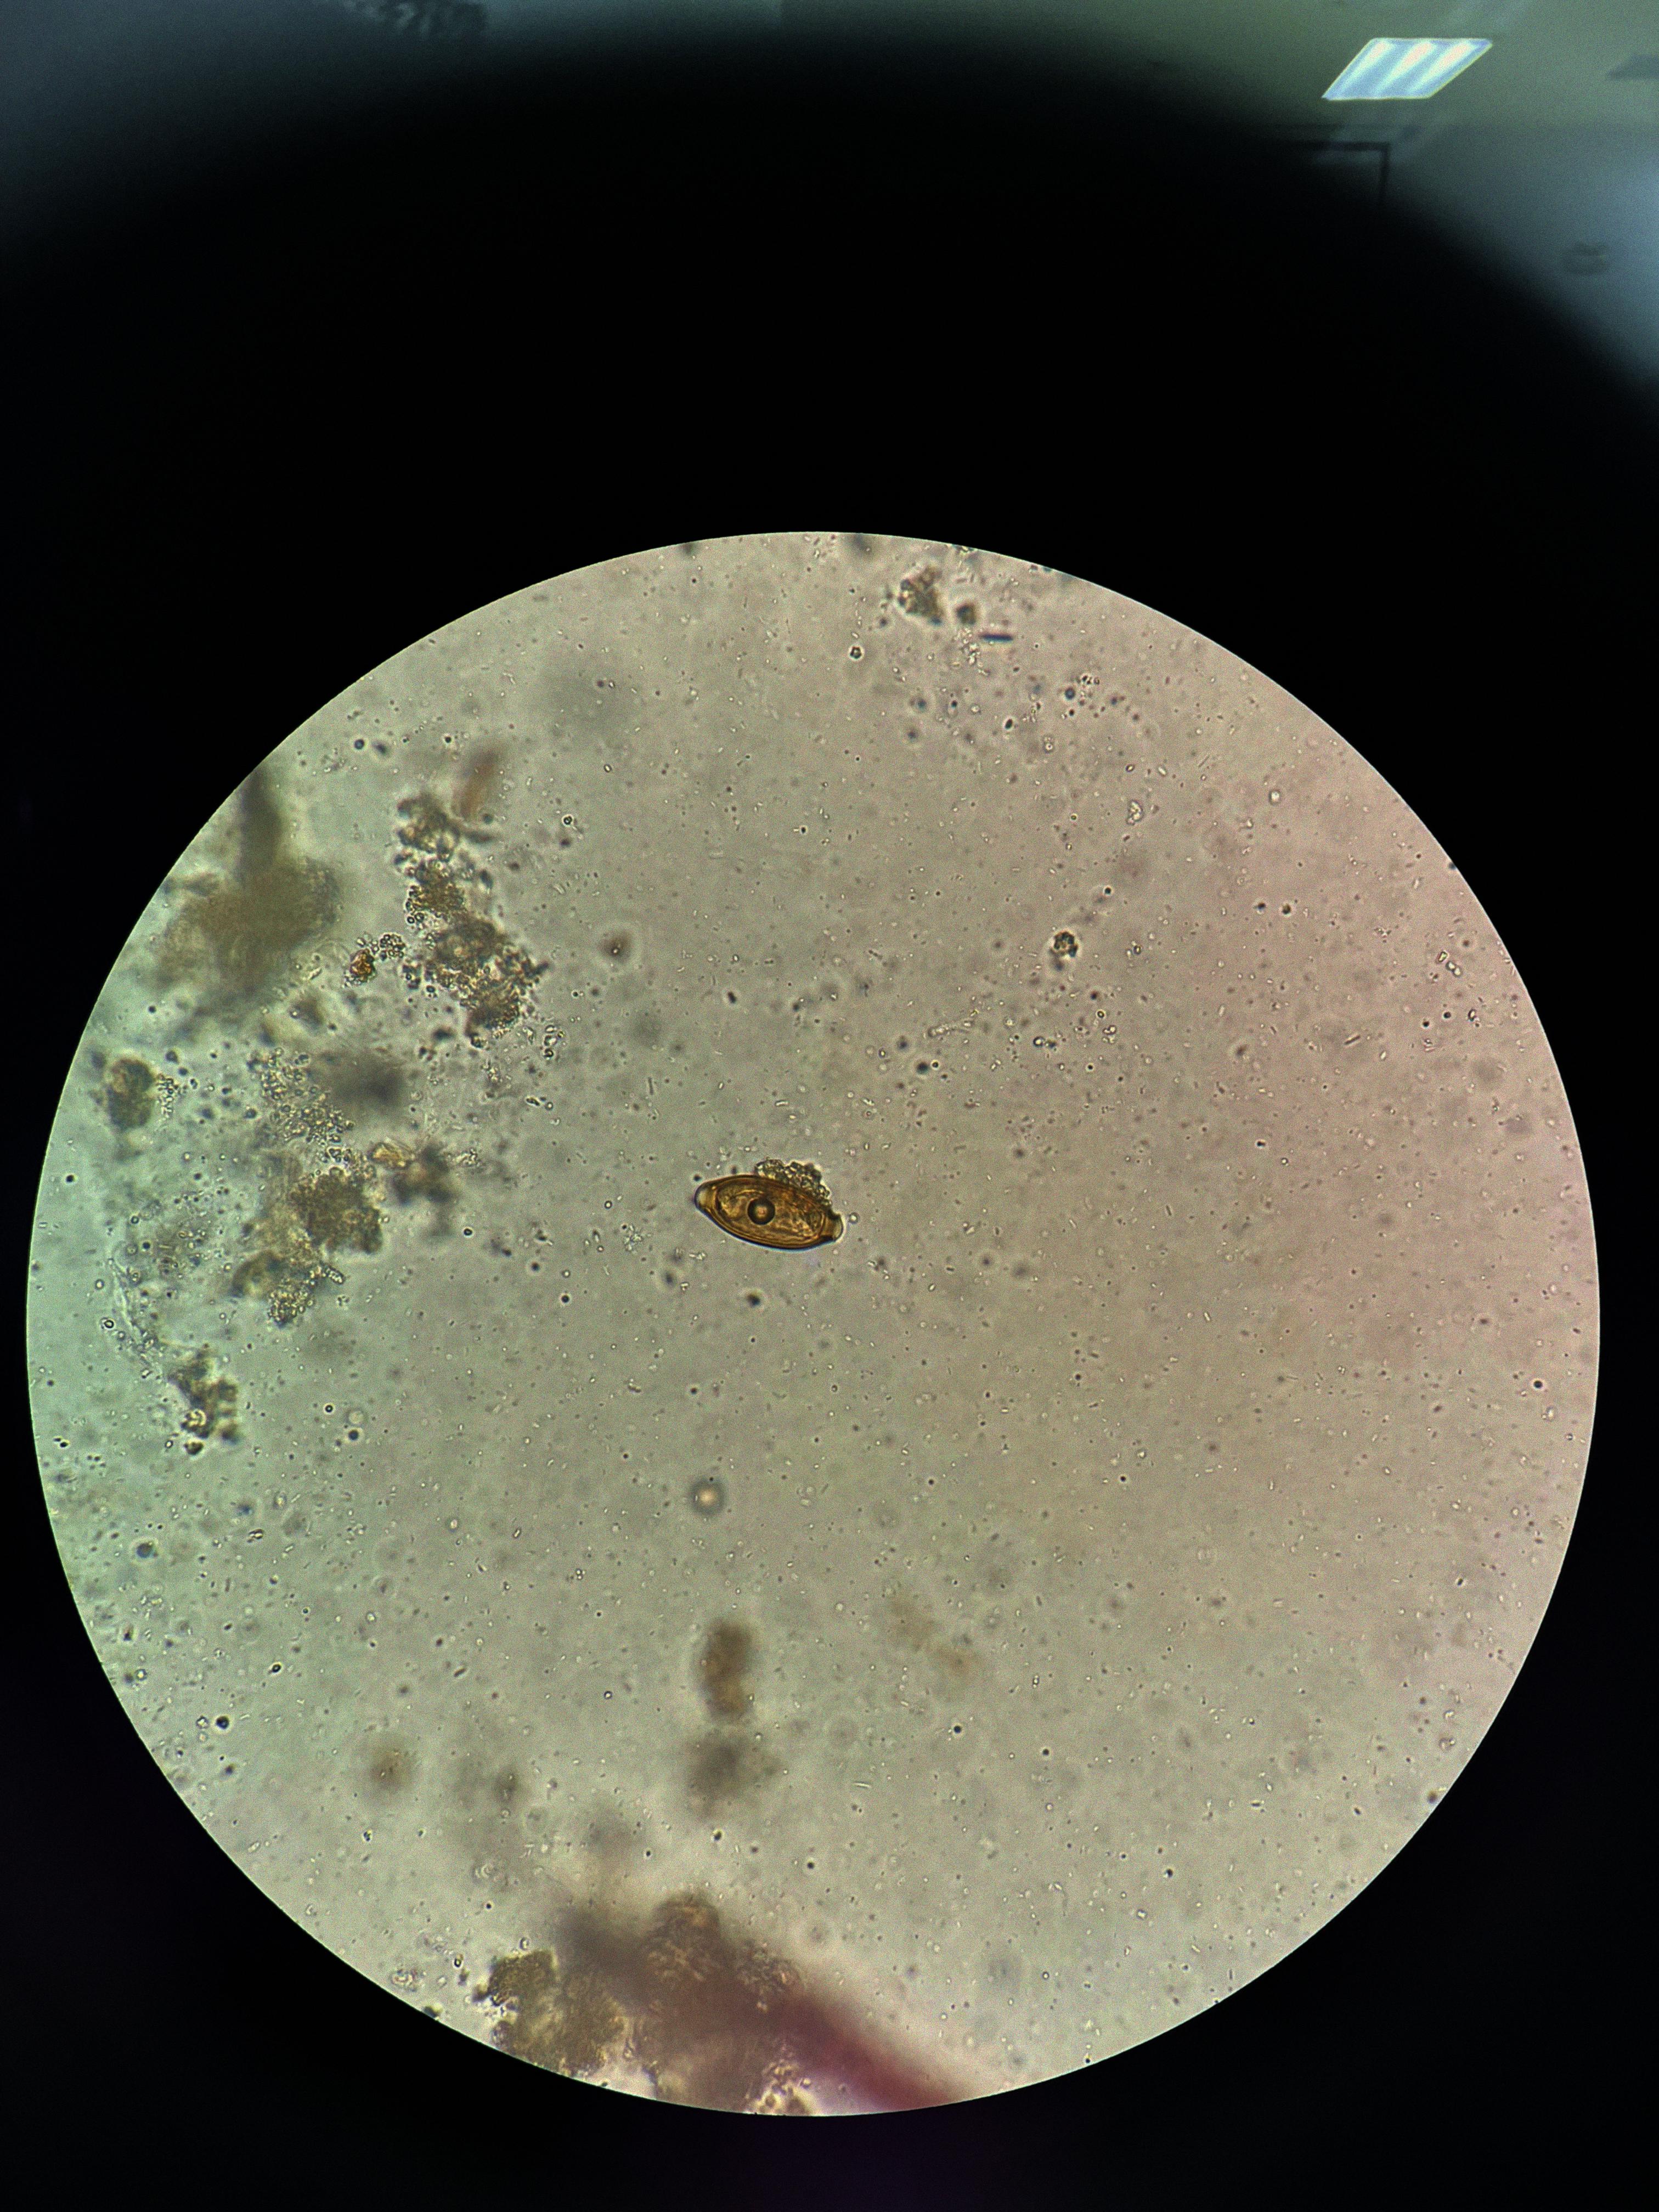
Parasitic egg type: Trichuris trichiura